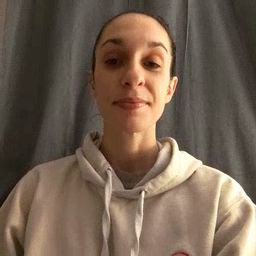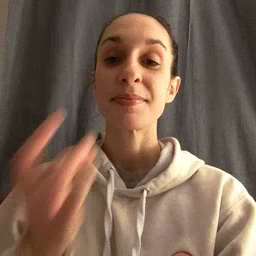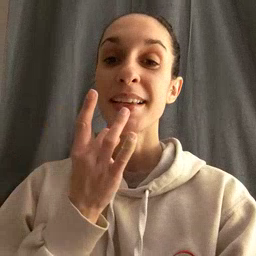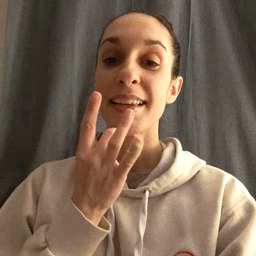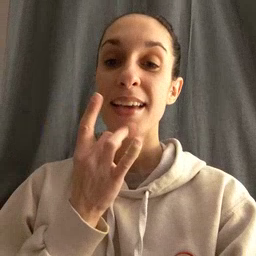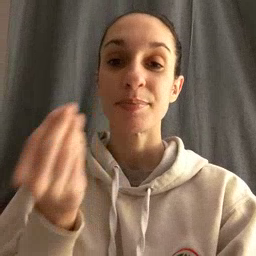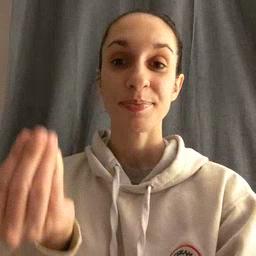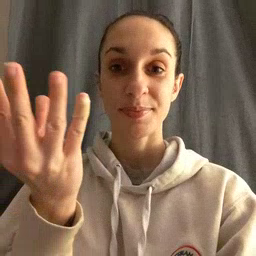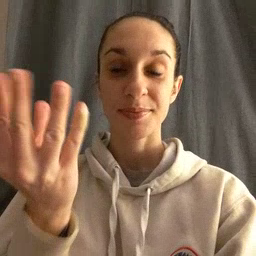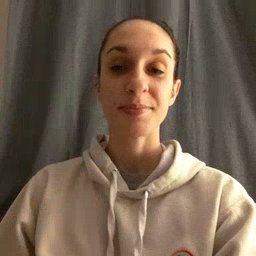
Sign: lamp